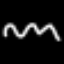
Label: squiggle